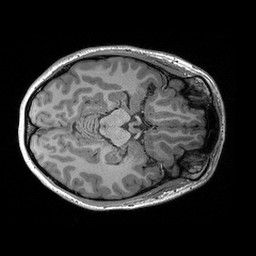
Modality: T1w
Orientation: axial
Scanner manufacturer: siemens
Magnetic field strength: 3 T
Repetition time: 2.3 s
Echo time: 0.00298 s